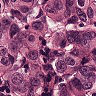
Metastatic tissue present: yes